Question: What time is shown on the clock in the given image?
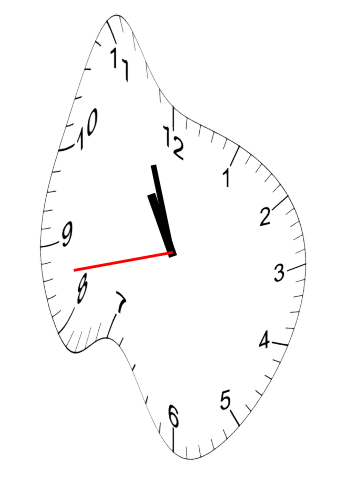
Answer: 10:56:43